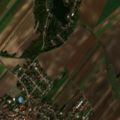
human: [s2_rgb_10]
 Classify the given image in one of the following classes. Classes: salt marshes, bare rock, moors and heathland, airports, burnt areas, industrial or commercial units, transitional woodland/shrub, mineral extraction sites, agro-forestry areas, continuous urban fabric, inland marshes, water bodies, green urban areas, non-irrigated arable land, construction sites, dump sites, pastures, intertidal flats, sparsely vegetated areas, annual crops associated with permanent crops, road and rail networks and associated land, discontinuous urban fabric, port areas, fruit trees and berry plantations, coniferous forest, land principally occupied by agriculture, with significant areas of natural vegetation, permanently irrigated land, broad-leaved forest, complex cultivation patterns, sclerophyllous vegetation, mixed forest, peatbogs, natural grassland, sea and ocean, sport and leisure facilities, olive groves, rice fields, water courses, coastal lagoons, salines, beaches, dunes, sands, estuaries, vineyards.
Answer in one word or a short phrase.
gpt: discontinuous urban fabric, non-irrigated arable land